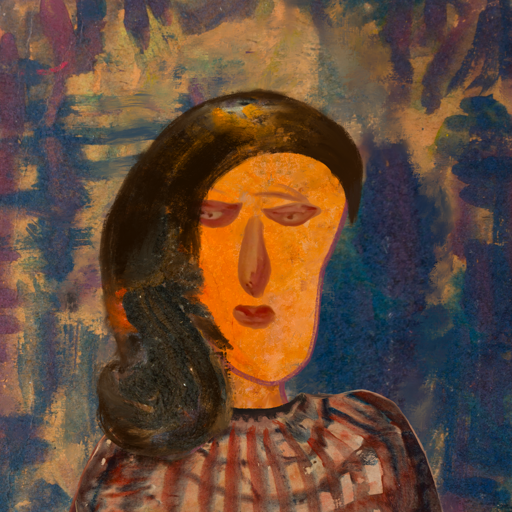
Background: InTheSun, Head And Neck Front: Hypocrite, Face Front: Pious_Lady, Bust: Orphan, Hair Front: Gypsy_Queen, Head Accessory: Blank, Second Necklace: Blank, Necklace: Blank, Baby: Blank